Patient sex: M
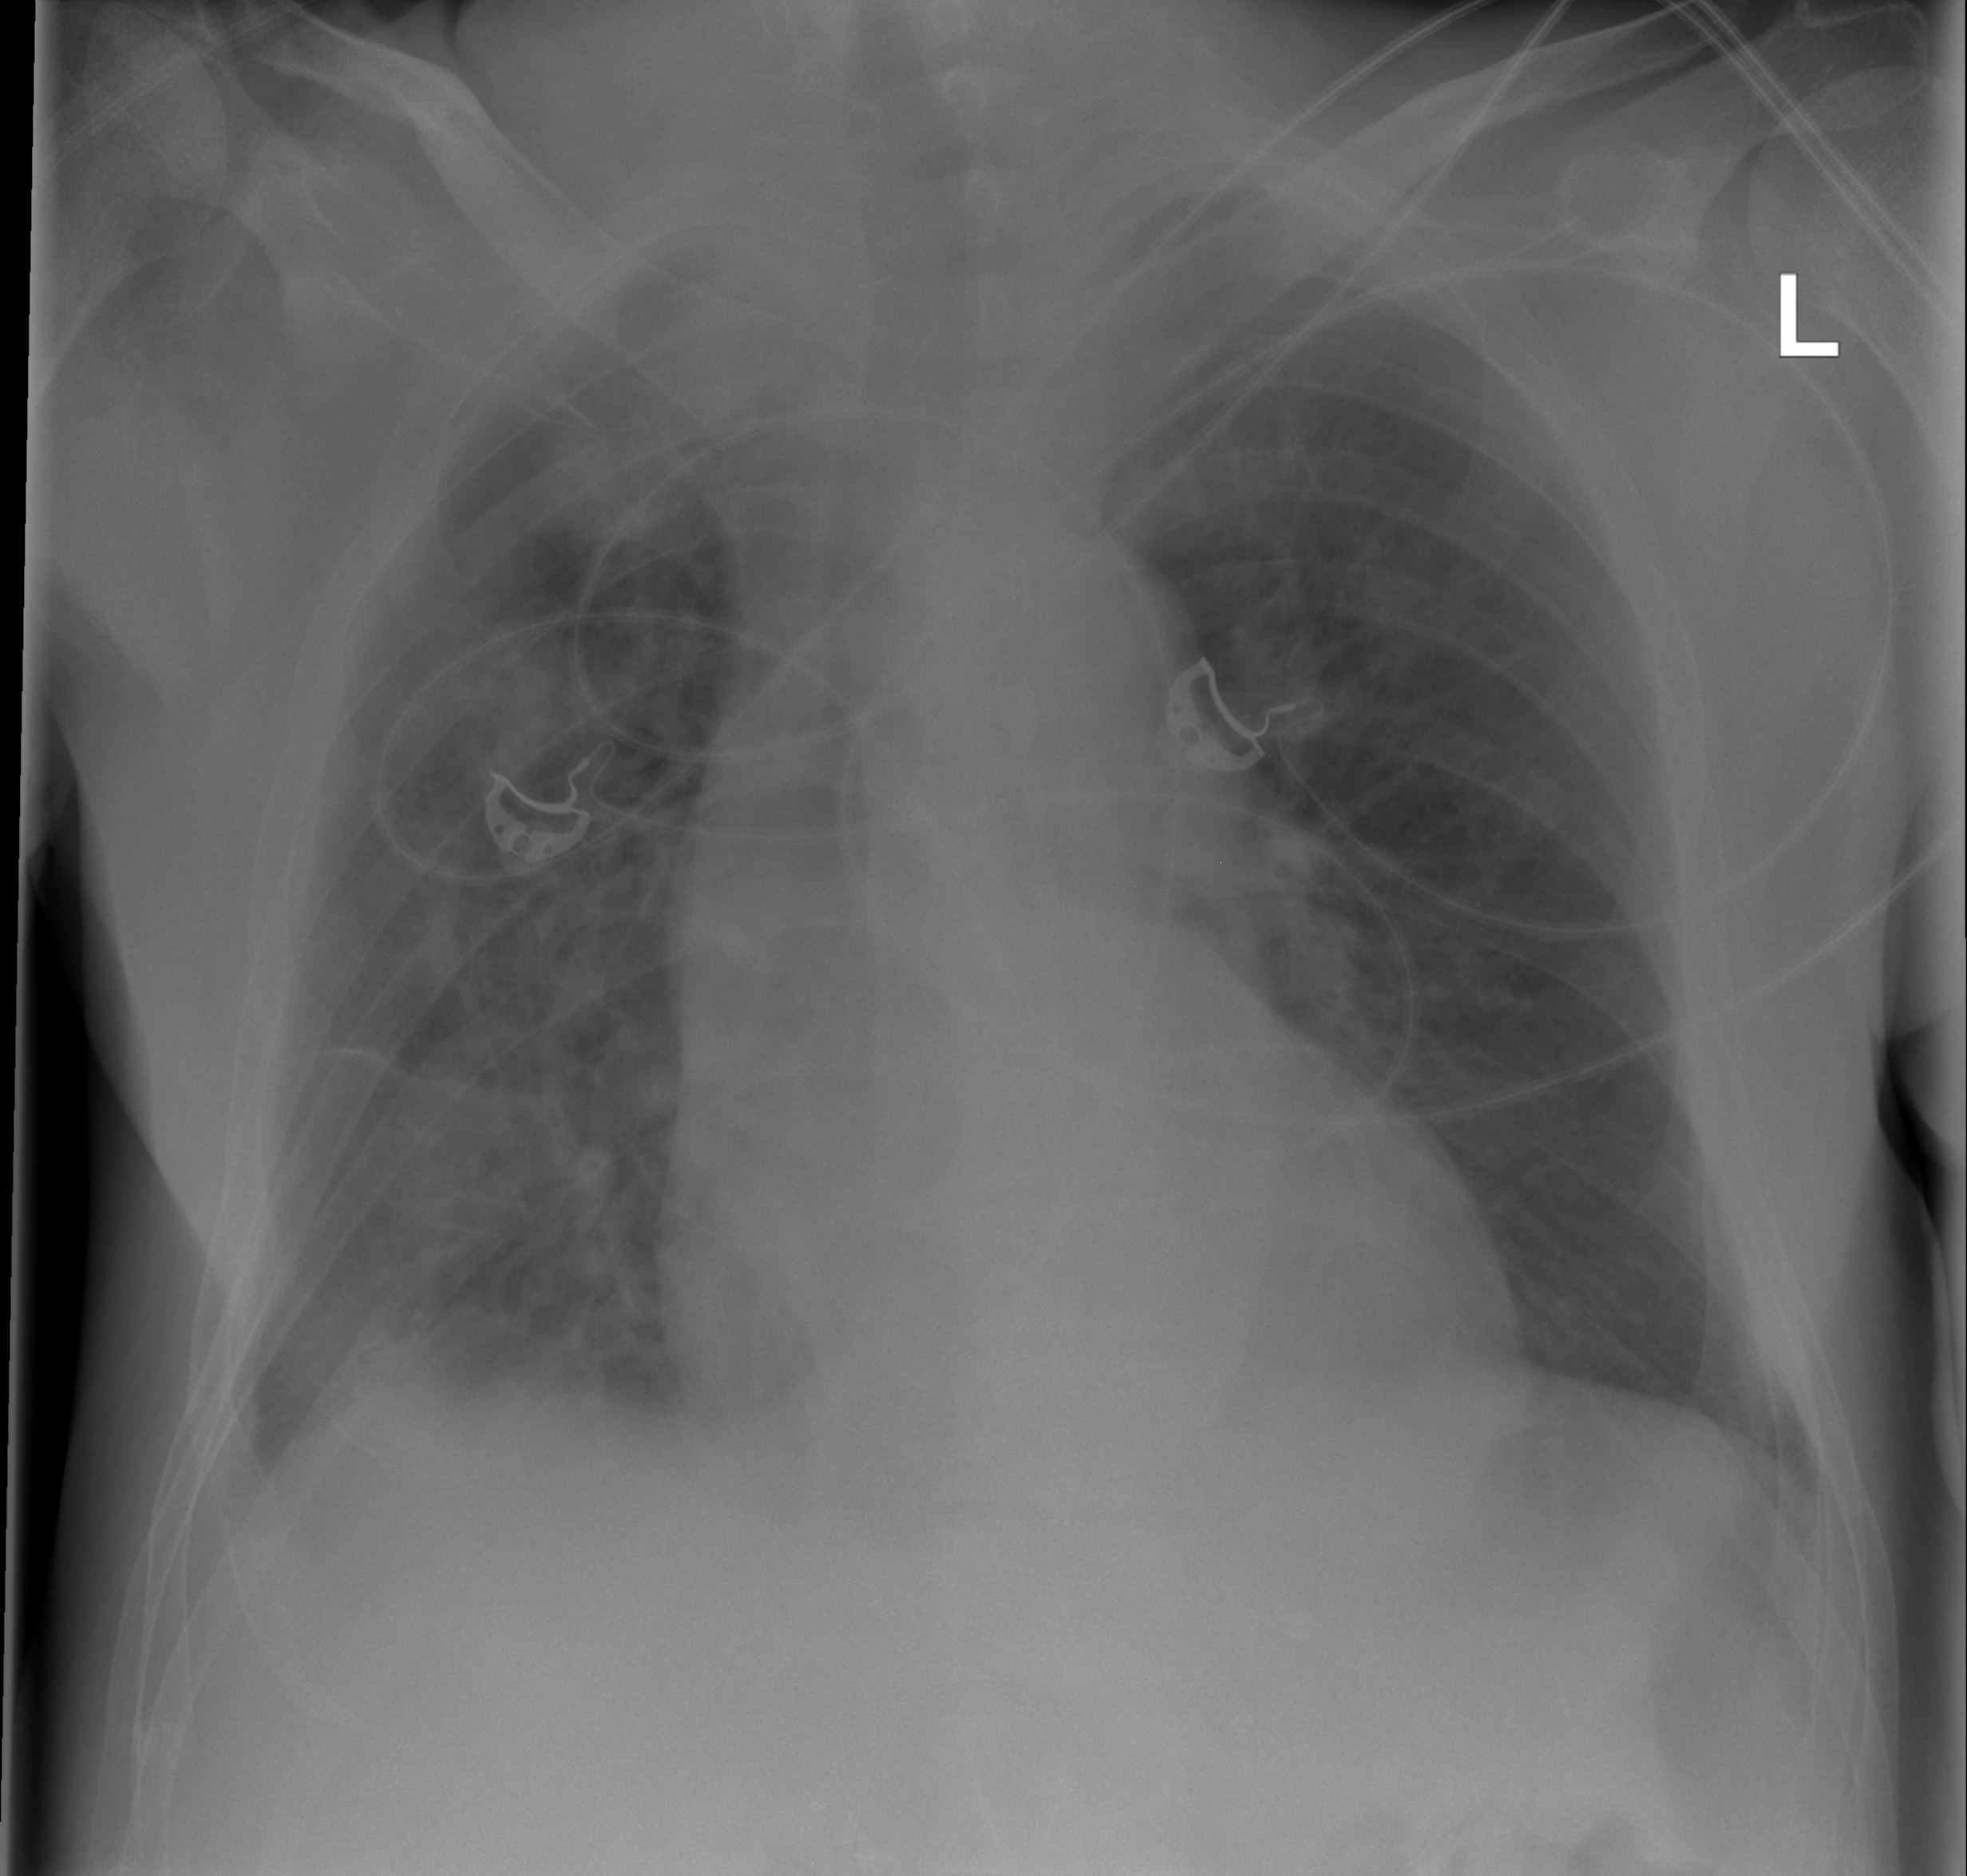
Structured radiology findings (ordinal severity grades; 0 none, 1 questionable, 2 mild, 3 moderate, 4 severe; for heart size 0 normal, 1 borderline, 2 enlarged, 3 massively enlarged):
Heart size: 0
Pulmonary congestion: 2
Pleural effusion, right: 2
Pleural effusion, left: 2
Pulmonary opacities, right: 3
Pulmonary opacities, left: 2
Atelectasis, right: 1
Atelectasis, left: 1